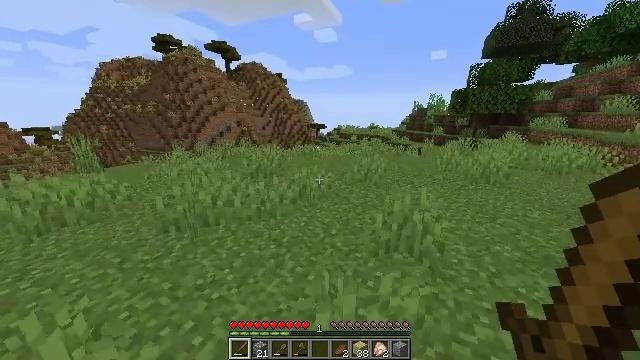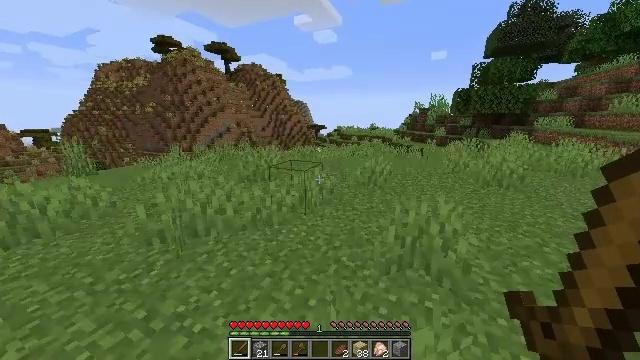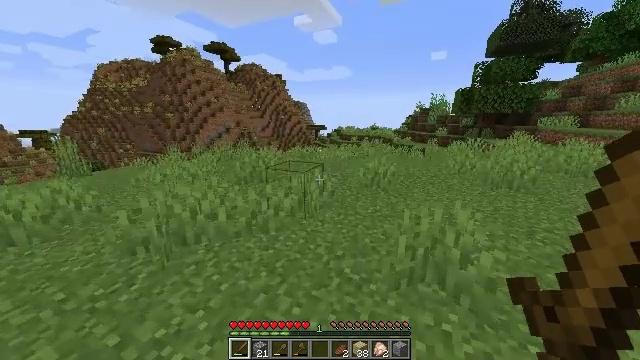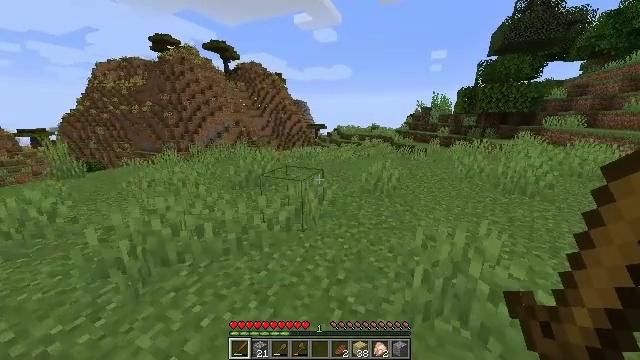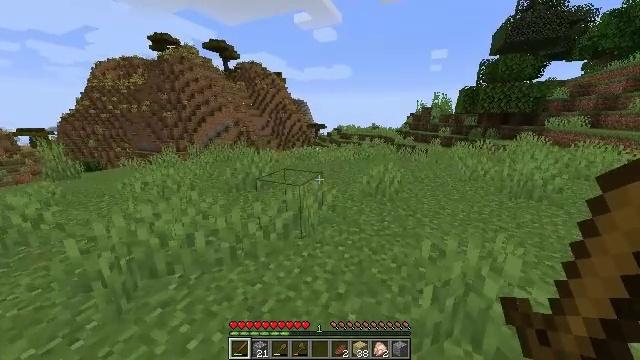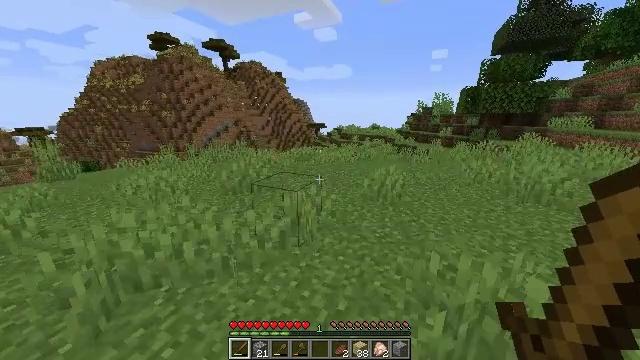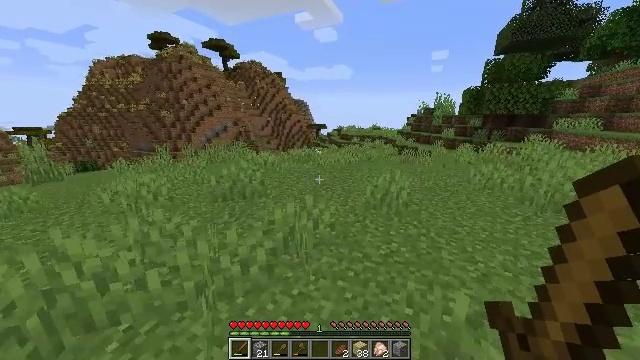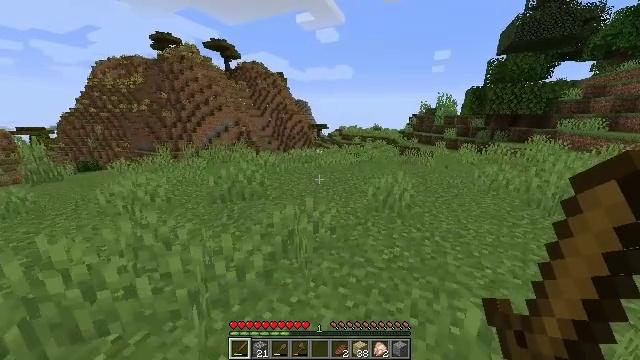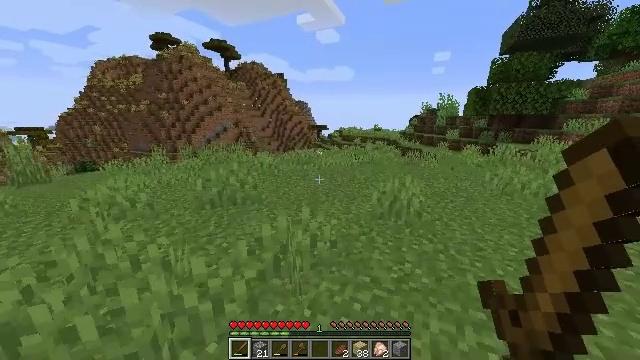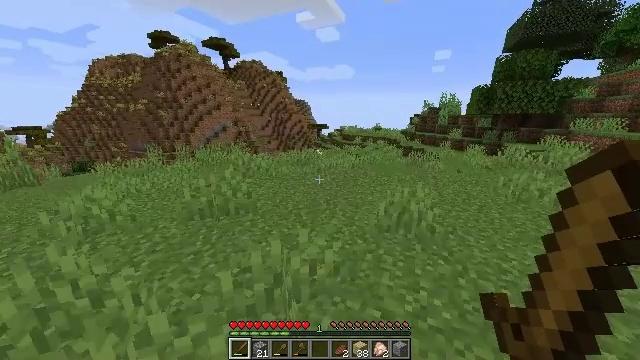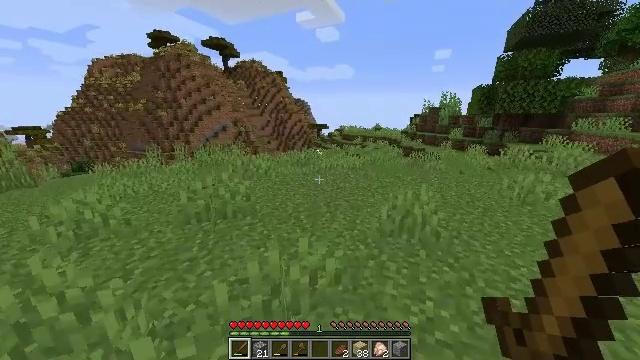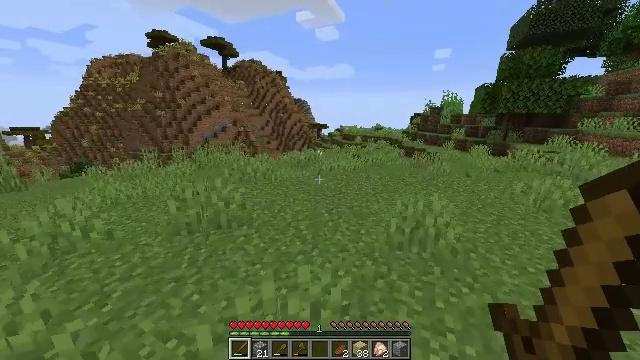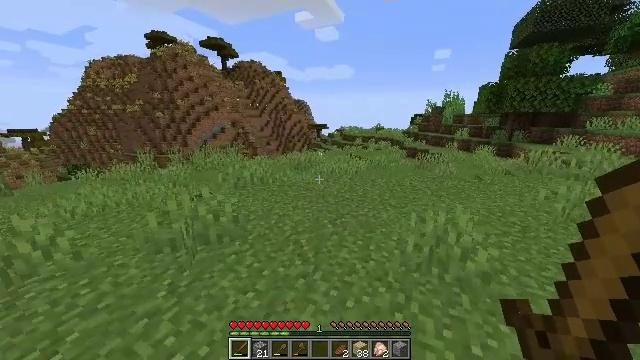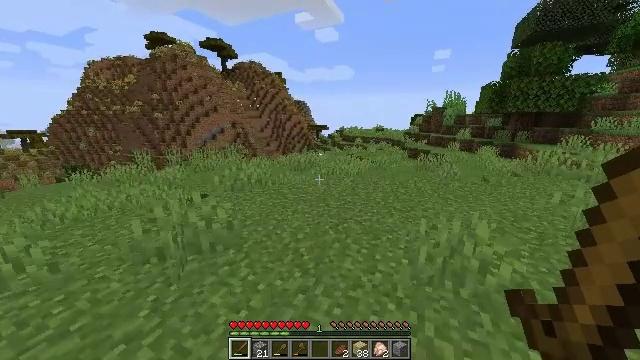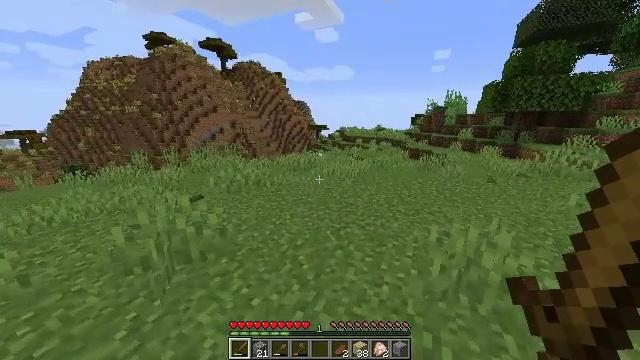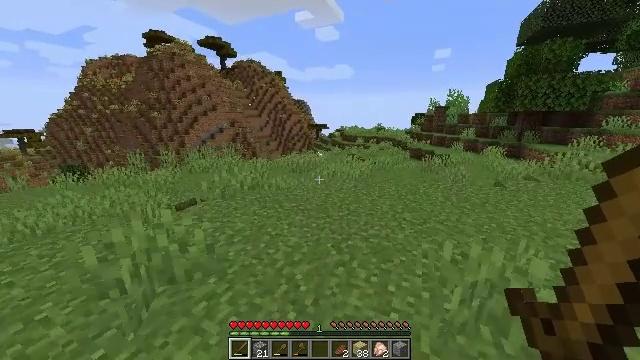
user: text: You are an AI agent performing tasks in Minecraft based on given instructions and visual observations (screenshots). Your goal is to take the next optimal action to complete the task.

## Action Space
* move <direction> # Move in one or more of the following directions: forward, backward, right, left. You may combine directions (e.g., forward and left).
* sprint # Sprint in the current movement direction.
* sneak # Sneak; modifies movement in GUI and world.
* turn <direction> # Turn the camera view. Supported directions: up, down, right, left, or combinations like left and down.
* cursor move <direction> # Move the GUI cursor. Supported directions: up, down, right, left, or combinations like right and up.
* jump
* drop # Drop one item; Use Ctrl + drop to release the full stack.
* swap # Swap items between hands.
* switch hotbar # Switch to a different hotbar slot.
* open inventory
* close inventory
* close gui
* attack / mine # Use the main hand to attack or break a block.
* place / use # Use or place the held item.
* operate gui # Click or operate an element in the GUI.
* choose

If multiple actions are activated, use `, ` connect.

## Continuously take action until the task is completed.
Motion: motion action
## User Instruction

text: Remove birch leaves from trees.
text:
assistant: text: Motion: move forward, sprint
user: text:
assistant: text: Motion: move forward, sprint
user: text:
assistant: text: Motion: move forward, sprint
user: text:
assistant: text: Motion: move forward, sprint
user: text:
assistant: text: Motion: move forward, sprint
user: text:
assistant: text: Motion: move forward, sprint
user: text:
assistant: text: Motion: move forward, sprint
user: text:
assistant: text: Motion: move forward, sprint
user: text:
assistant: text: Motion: move forward, sprint
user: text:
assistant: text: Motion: move forward, sprint
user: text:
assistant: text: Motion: move forward, sprint
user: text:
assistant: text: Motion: move forward, sprint
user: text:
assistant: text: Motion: move forward, sprint
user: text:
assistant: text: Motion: move forward, sprint
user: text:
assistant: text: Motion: move forward, sprint
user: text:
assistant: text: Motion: move forward, sprint
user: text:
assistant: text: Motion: move forward, sprint
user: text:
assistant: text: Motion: move forward, sprint
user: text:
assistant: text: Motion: move forward, sprint
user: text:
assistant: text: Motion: move forward, sprint
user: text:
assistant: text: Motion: move forward, sprint
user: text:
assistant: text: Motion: move forward, sprint
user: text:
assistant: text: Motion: move forward, sprint
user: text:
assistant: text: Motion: move forward, sprint
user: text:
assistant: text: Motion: move forward, sprint
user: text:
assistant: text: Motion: move forward, sprint
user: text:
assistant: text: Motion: move forward, sprint
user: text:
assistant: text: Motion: move forward, sprint
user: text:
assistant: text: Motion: move forward, sprint
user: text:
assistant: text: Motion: move forward, sprint